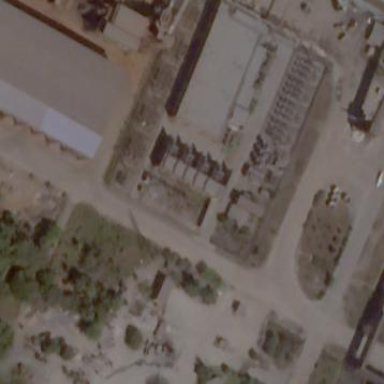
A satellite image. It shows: Industrial substation with power supply facilities.